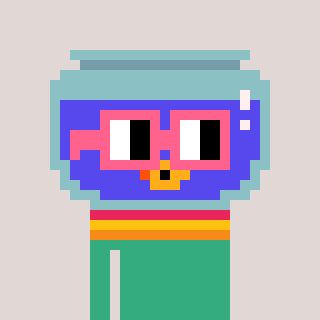
a pixel art character with square pink glasses, a goldfish-shaped head and a teal-colored body on a warm background